Question: Couple of days I am trying to make a div re-size like an image(proportionally).
For example If I have a div with dimensions 500x140, I want it on a browser re-size to react like an image that has width="100%".
I find out a similar questions but they didn't work for me.
Is there a way to do that(without using a dummy image)?

p.s. Sorry for my bad English.
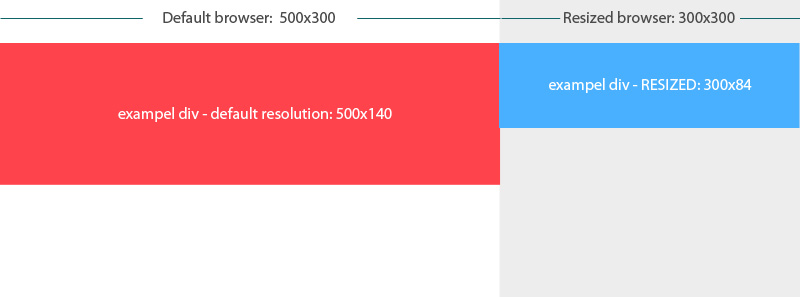
Answer: I found the answer myself.
'''
<div class="parent">
<div class="child">
something...
</div>
</div>
'''
'''
.parent {
position: relative;
width:1280px;
max-width: 100%;
margin: 0 auto;
padding: 30px;
}
.parent:before {
margin-top: 25%;
content: '.';
font-size: 0;
display: inline-block;
}
.child {
position: absolute;
top: 0;
bottom: 0;
left: 0;
right: 0;
background-color: red;
max-height: 100%;
}
'''
The interesting part in the code is the margin-top of the .parent:before selector. By this you can adjust the basic height of the div.
<URL>
It is not the perfect solution but it is simple and use only CSS.
Thanks everyone for the help :)